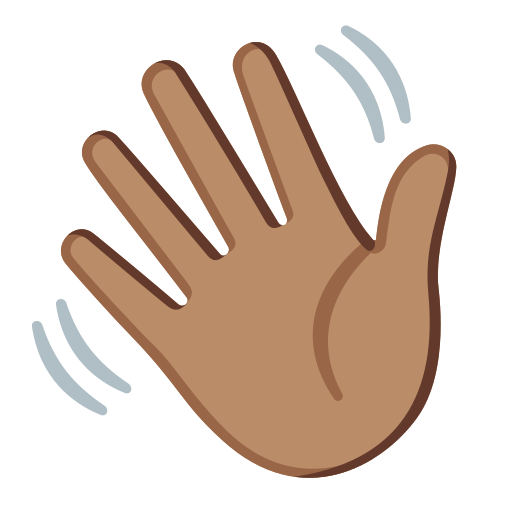
Emoji: 👋🏽